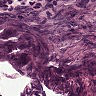
Metastatic tissue present: no